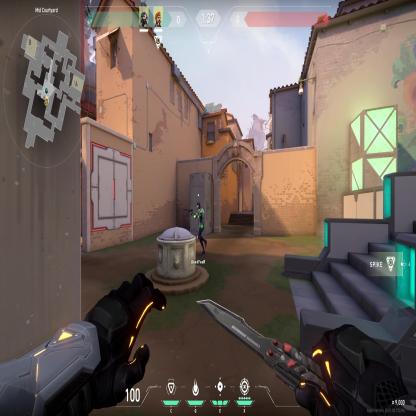
Label: teammate